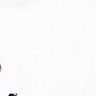
Metastatic tissue present: no